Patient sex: M
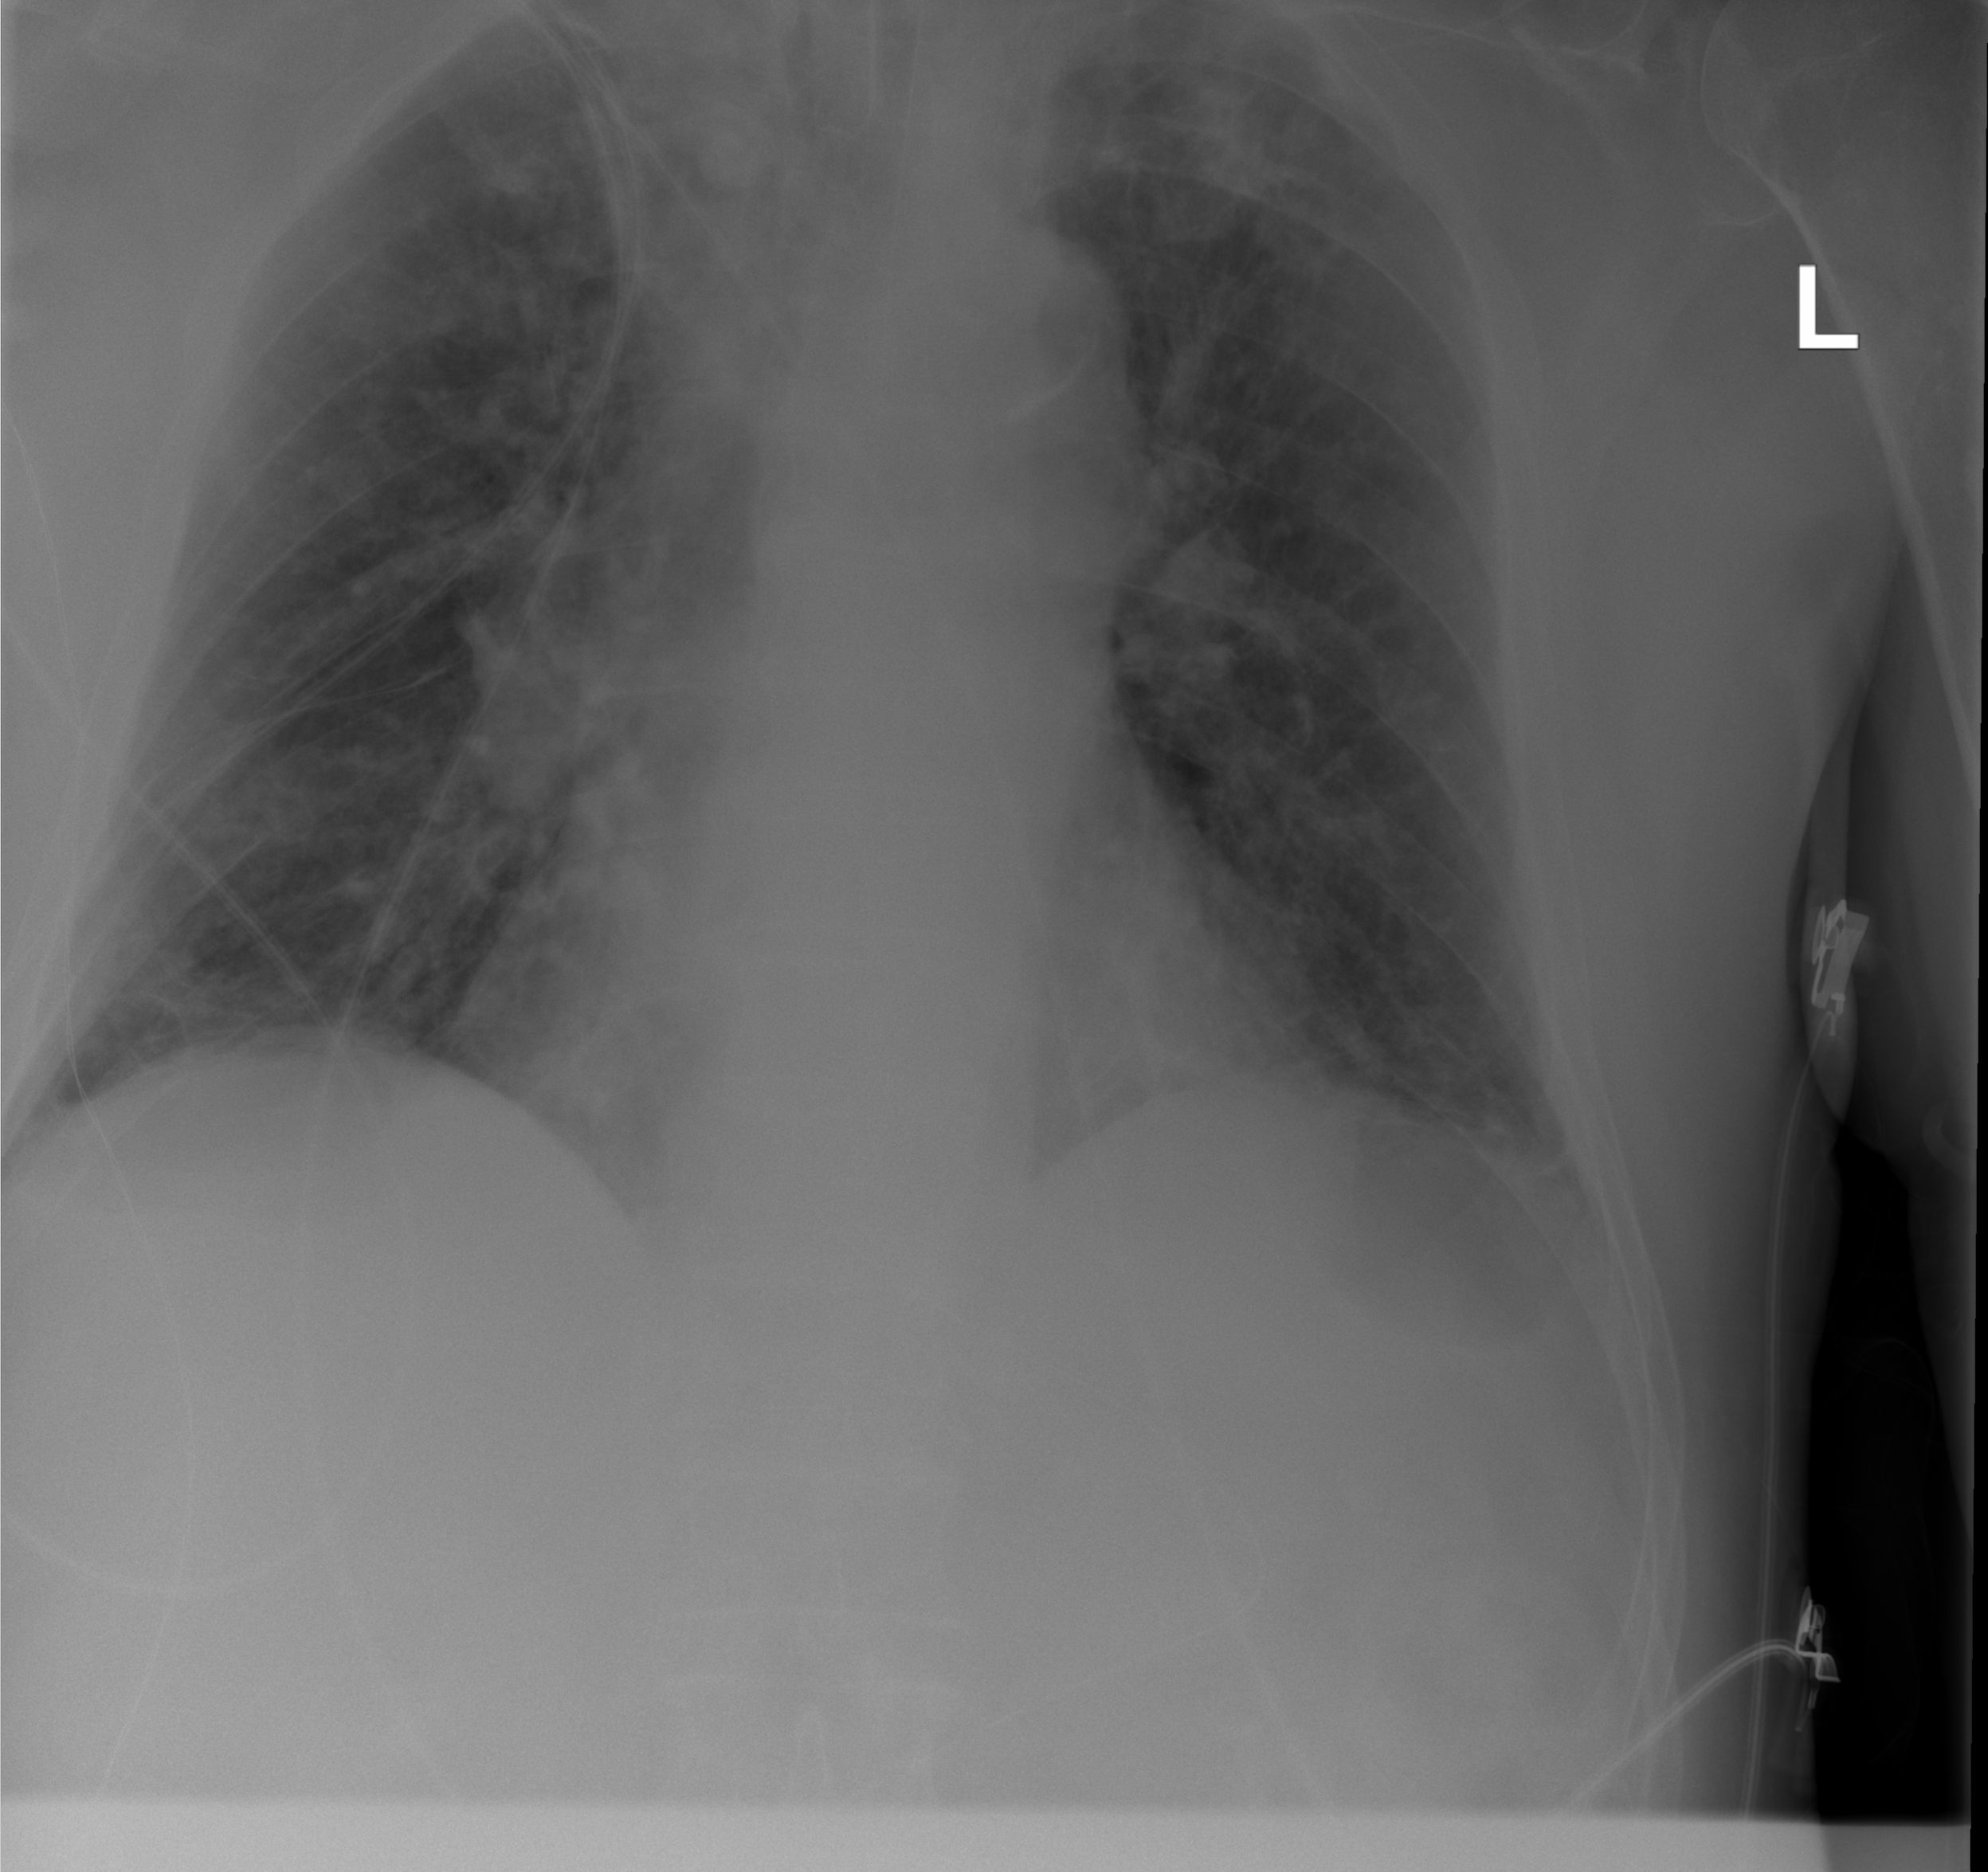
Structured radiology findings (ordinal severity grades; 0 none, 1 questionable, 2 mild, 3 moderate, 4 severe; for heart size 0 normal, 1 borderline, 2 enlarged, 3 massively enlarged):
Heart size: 2
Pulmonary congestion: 2
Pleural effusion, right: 2
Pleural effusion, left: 2
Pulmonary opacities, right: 0
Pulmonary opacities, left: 0
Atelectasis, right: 2
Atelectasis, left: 2